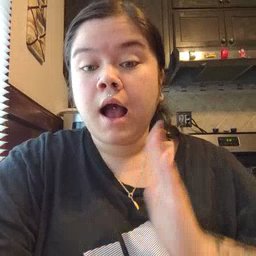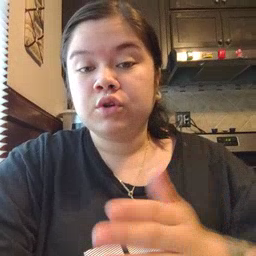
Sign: after